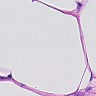
Metastatic tissue present: no